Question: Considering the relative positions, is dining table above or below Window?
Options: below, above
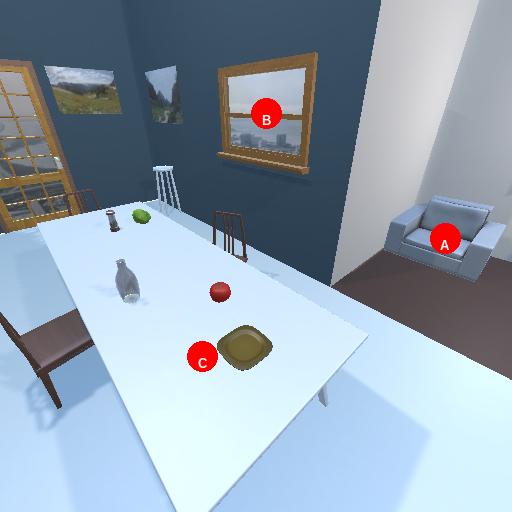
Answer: below